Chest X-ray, PA view. Patient: 32 years old, sex M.
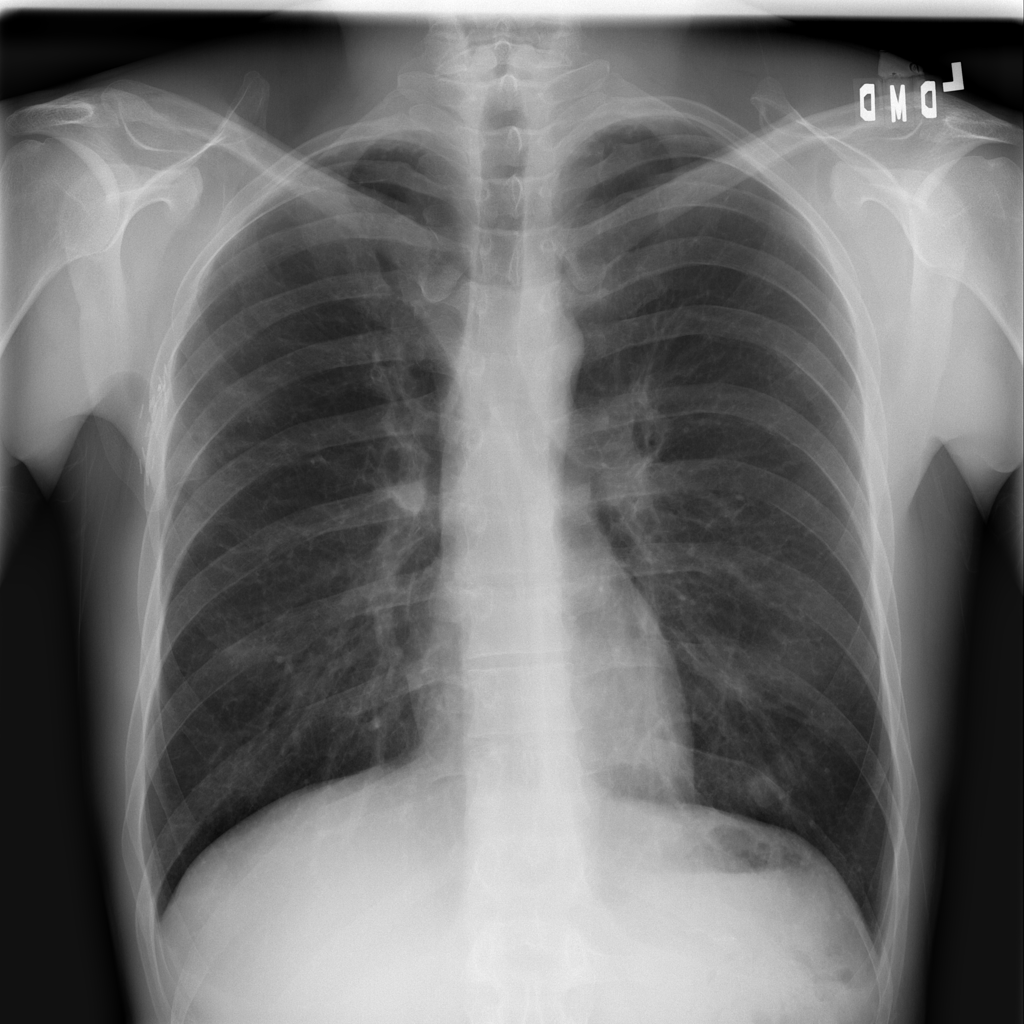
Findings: Infiltration